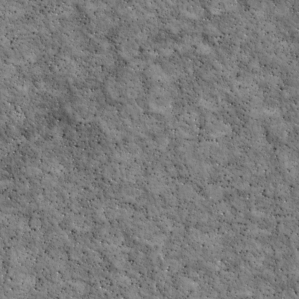
Label: non_frost